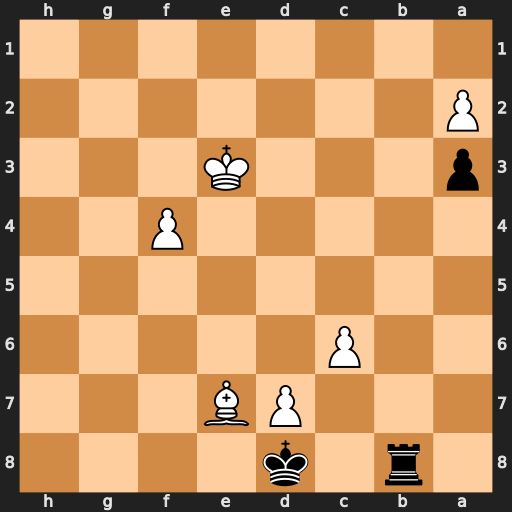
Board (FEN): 1r1k4/3PB3/2P5/8/5P2/p3K3/P7/8
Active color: b
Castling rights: -
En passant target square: -
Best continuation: Kxe7 c7 Rb3+ Kd4 Kxd7 c8=Q+ Kxc8